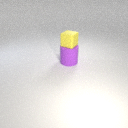
small yellow rubber cube above large purple rubber cylinder